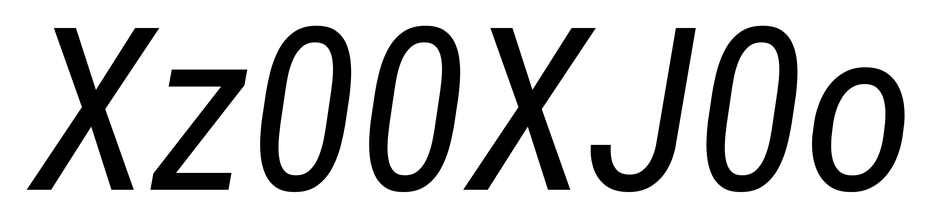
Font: Roboto-Italic_Condensed_Italic